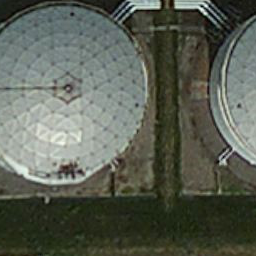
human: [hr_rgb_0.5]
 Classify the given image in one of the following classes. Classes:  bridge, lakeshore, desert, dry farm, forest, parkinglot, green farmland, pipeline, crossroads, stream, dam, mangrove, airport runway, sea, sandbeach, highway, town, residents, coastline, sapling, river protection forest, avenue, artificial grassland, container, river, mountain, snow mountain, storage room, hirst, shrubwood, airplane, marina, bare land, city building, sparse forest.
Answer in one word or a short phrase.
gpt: storage room